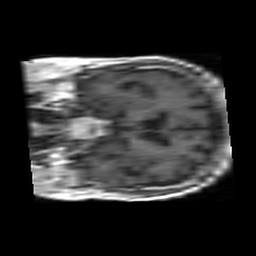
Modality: T1w
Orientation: coronal
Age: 62
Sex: female
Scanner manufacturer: philips
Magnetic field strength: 1.5 T
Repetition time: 0.375 s
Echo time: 0.011 s